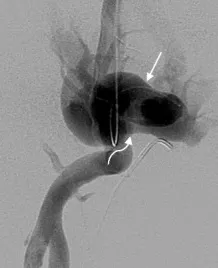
Angiographic and schematic demonstration of high flow arterio-venous fistula within the transplanted kidney. A; Aneurysmal intra renal artery (white arrow) and relative narrowing at the AVF connection (curved arrow) demonstrated on pre-procedure angiography.
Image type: radiology (ct)